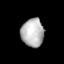
Tissue: lung
Cell type: Epithelial cells
Senescence score: 0.1745
Nuclear area (px): 629
Mean DAPI intensity: 181.335